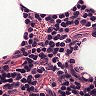
Metastatic tissue present: no